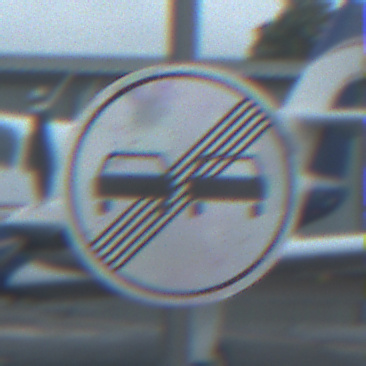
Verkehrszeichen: EndeUeberholverbot
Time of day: Midday
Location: Outdoor (Suburban)
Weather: Overcast
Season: NotSpecified
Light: Natural